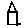
Label: house